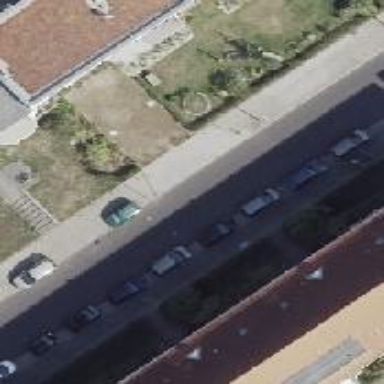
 with half of the vehicles parked partially on the curb."